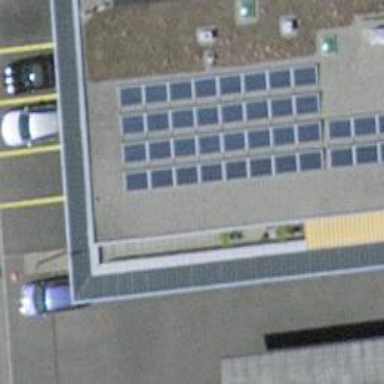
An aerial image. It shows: Solar photovoltaic panel generator.